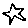
Label: star